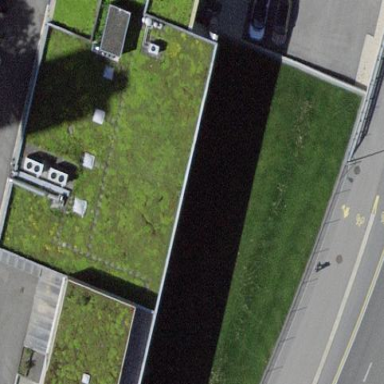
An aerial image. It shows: Industrial building.